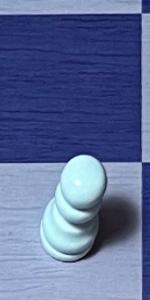
Label: Pawn_White